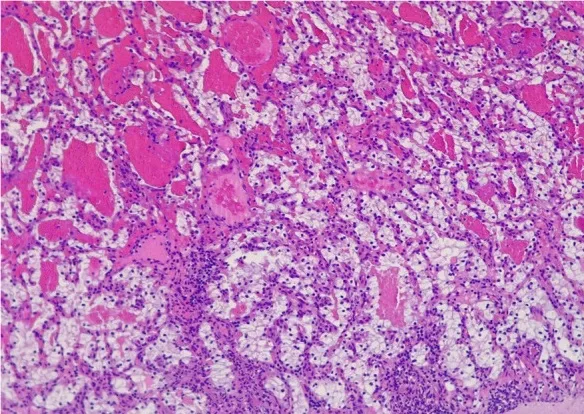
Polypoid formation that presents on the ulcerated surface, in which a tumor can be seen in the lamina propria made up of glands of different sizes, some dilated, which are covered by cells that have large clear cytoplasms and slightly irregular nuclei with small nucleoli eosinophils. They are separated by an edematous stroma.
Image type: pathology (h&e)